Interaction volume radius: 10 \u00c5
Interaction volume height: 40 \u00c5
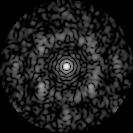
Disorder parameter: 0.6727